Question: I'm trying to set up a character manager for a LARP game. In the game a character could have more than one role (1 or 2). I want to generate the character using two comboboxes, both drawing from the same 'enum' called 'Role'. That in itself is easy:
'''
JComboBox roleFirstComboBox = new JComboBox(IPlayerCharacter.Role.values());
JComboBox roleSeondComboBox = new JComboBox(IPlayerCharacter.Role.values());
'''
Except if say our roles are: 'Coder, Programmer, SysAdmin, Nerdfighter' you can be a 'Coder/Coder'. So the second box needs to exclude whatever is selected in the first box.
One thought I had was making a function to pass the enums to a List of some sort and then when one JComboBox is picked, it uses one of the standard container methods to find the asynchronous union(?) everything in Box2 that isn't in Box1. This seems horrible. I know the solution uses a <URL> but how to adapt this to my enums, I don't know.
What is the best way to get this kind of functionality?
### Edit:
Here is the code I'm using currently, it just lives inside my pane, so I don't think it needs anymore context. Let me know otherwise, if need be.
### Creating the comboBoxes
'''
JComboBox roleFirstComboBox = null;
JComboBox roleSecondComboBox = null;
...
roleFirstComboBox = new JComboBox(IPlayerCharacter.Role.values());
roleSecondComboBox = new JComboBox(IPlayerCharacter.Role.values());
'''
### Adding an actionListener:
'''
roleFirstComboBox.addActionListener(new ActionListener() {
@Override
public void actionPerformed(ActionEvent arg0) {
roleSecondComboBox.removeAll();
roleSecondComboBox.addItem(null);
for (Role role : IPlayerCharacter.Role.values()) {
if (role != roleFirstComboBox.getSelectedItem()) {
roleSecondComboBox.addItem(role);
}
}
}
});
roleFirstComboBox.setSelectedIndex(0);
'''
### Adding it to the groupLayout:
'''
.addComponent(roleFirstComboBox)
.addComponent(roleSecondComboBox))
'''
### The final look, and bug:

Does this help?
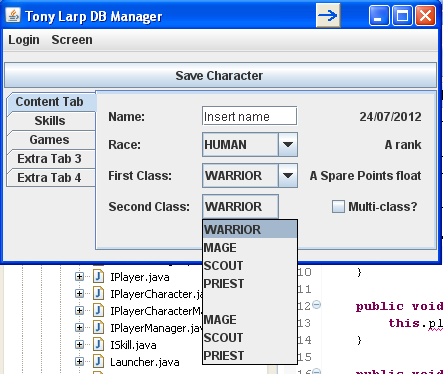
Answer: Add an ActionListener to the first combo box. When the action is triggered, reset the model on the second combo box to the full list of roles, and then use 'removeItem(Object)' to remove the already selected role from the second box. Alternately, empty the model and re-add all items except for the selected one:
'''
private enum Roles {CODER, MANAGER, USER}
JComboBox box1 = new JComboBox(Roles.values());
JComboBox box2 = new JComboBox();
public RoleSelection() {
box1.addActionListener(new ActionListener() {
@Override
public void actionPerformed(ActionEvent arg0) {
box2.removeAllItems();
box2.addItem(null); // For those with only one role
for (Roles role : Roles.values()) {
if (role != box1.getSelectedItem()) {
box2.addItem(role);
}
}
}
});
// Trigger a selection even to update the second box
box1.setSelectedIndex(0);
add(box1, BorderLayout.NORTH);
add(box2, BorderLayout.SOUTH);
pack();
setDefaultCloseOperation(EXIT_ON_CLOSE);
}
public static void main(String[] args) {
new RoleSelection().setVisible(true);
}
'''